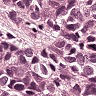
Metastatic tissue present: yes